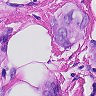
Metastatic tissue present: yes